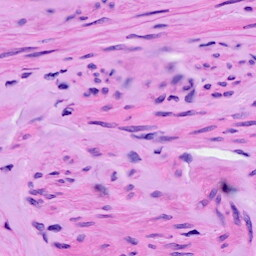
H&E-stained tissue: Ovarian